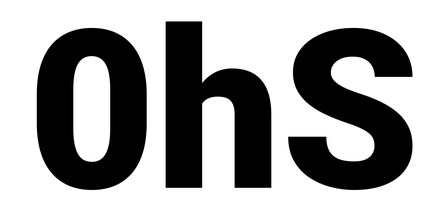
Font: Roboto_Black